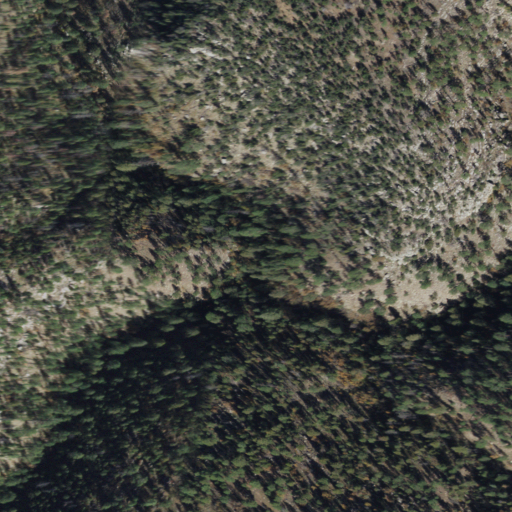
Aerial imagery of valley in Arizona named Weimer Canyon containing evergreen forest and shrub